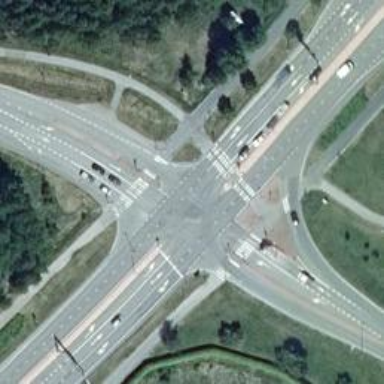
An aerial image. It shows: Asphalt cycleway with marked crossing that has island.